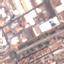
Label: Industrial